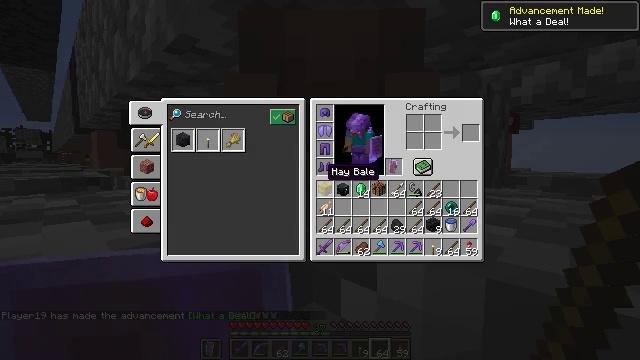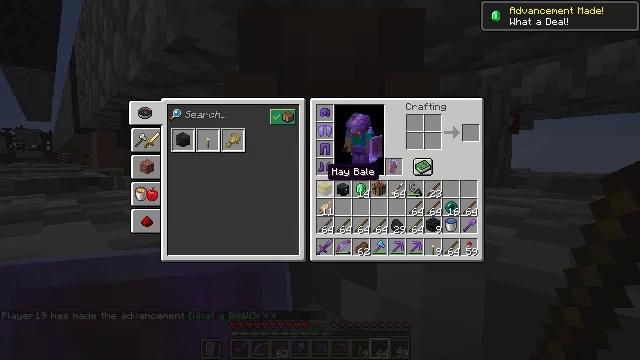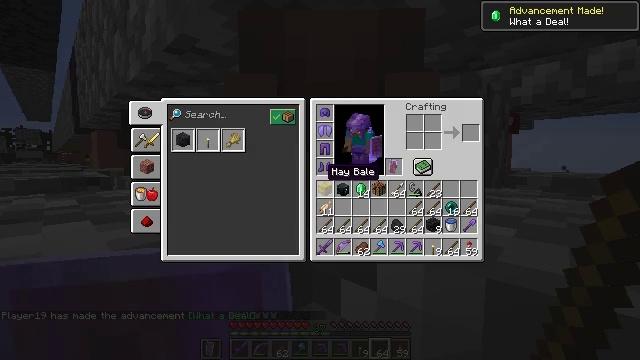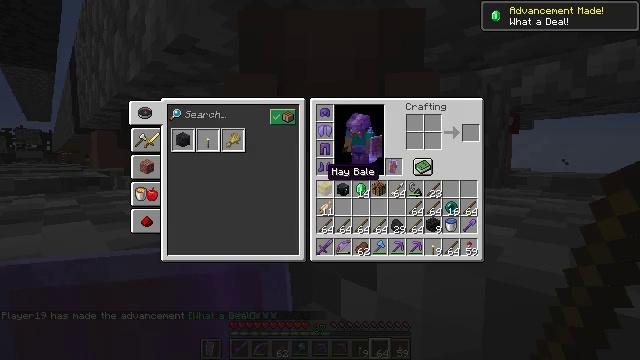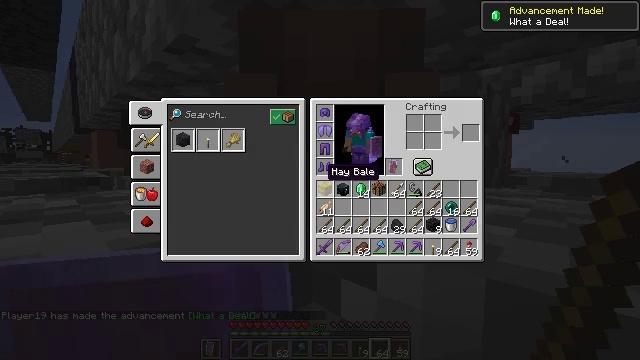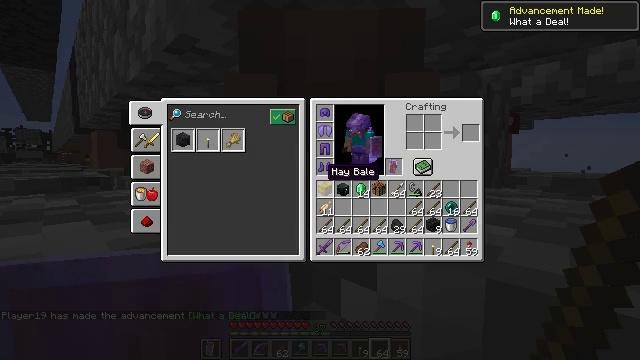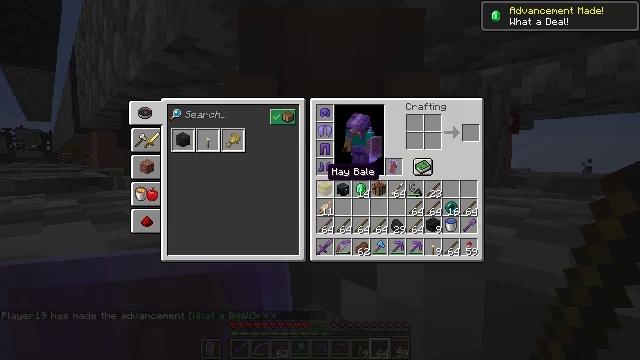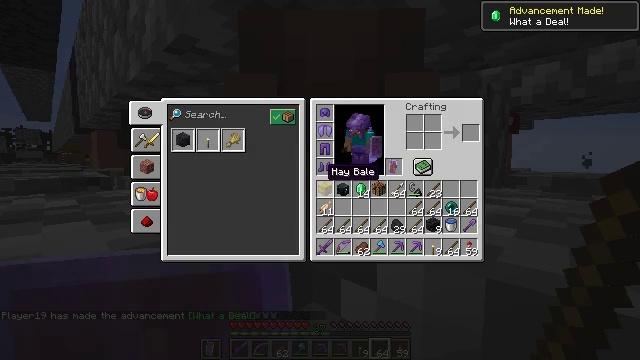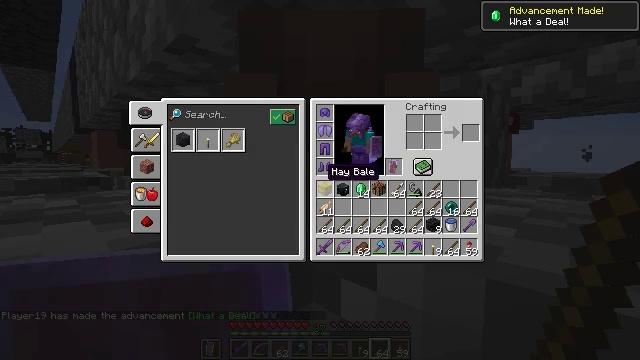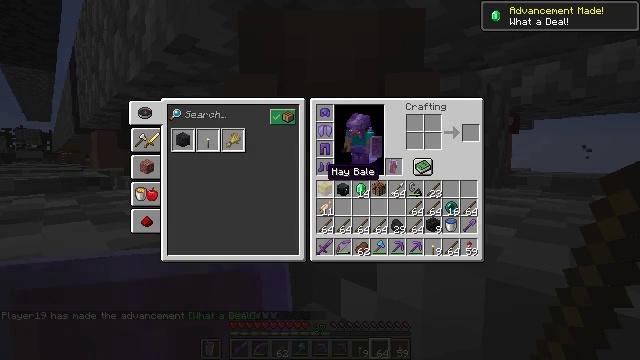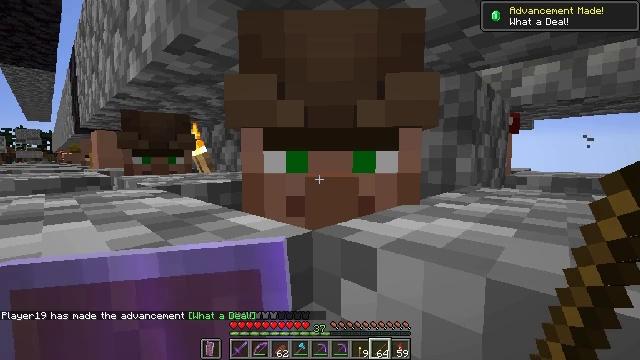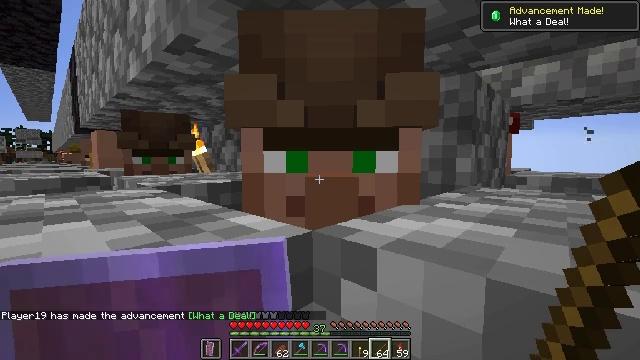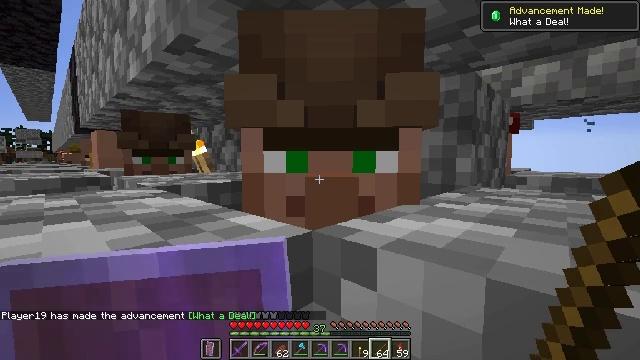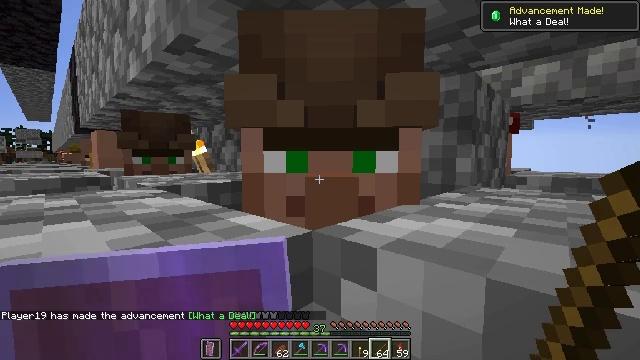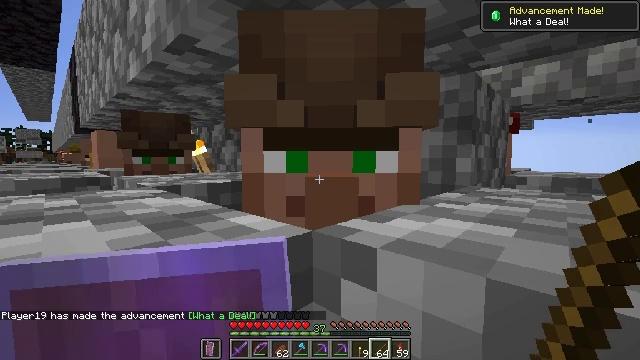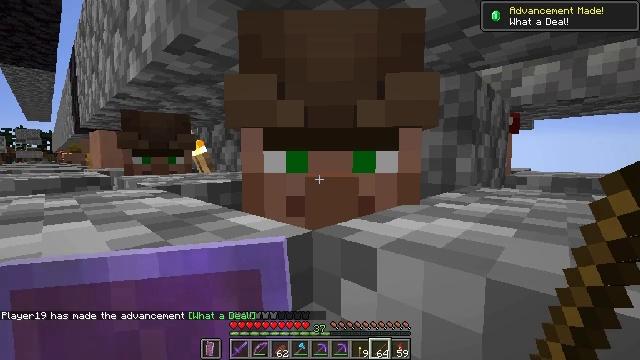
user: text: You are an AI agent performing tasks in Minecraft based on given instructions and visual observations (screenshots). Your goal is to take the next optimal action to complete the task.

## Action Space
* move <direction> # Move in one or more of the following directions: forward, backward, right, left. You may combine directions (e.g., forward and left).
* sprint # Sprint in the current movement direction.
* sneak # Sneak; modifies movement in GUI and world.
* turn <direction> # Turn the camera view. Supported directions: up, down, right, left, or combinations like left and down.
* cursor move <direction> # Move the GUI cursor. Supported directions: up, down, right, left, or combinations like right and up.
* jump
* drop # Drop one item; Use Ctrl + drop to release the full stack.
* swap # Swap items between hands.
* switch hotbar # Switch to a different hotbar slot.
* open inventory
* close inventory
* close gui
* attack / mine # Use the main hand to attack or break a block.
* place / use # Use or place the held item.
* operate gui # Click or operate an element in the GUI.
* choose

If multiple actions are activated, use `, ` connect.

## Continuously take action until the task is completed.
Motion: motion action
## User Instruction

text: Interact with the crafting table to obtain an emerald.
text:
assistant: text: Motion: no_op
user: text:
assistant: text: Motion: no_op
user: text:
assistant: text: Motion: no_op
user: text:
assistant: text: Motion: no_op
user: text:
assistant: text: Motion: no_op
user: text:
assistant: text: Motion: no_op
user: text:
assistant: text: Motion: no_op
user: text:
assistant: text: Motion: no_op
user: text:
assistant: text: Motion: no_op
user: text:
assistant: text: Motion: no_op
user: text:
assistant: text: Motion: no_op
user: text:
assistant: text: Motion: no_op
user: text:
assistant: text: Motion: no_op
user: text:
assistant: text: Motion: no_op
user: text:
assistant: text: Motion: no_op
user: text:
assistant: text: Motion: no_op
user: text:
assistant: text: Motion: no_op
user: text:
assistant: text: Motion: no_op
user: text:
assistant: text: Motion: no_op
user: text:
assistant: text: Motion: no_op
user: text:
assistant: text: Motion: no_op
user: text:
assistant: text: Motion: no_op
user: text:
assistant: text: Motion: no_op
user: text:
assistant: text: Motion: no_op
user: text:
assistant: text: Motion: no_op
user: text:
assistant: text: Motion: no_op
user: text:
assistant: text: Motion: no_op
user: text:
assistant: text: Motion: no_op
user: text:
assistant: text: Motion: no_op
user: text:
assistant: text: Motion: no_op